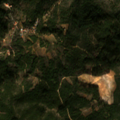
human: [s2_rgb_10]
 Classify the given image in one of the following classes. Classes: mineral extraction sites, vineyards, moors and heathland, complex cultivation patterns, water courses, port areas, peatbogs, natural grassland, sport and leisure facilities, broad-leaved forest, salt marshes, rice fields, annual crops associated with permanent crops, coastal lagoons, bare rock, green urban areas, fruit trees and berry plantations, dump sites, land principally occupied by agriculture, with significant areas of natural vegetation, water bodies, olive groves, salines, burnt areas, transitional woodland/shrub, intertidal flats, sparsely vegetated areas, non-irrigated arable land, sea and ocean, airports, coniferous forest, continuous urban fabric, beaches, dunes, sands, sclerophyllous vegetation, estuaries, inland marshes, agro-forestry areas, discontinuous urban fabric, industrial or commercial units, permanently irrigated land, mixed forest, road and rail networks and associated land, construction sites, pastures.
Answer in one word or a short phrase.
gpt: land principally occupied by agriculture, with significant areas of natural vegetation, coniferous forest, sclerophyllous vegetation, transitional woodland/shrub